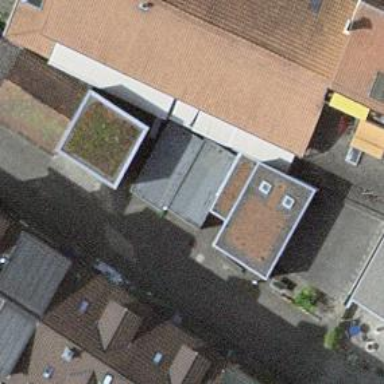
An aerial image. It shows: Group of garages.